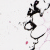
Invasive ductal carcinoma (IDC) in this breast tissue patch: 0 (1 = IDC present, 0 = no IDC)